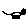
Label: cat